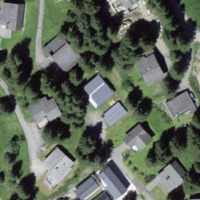
EUNIS habitat code: 43
Species observed at this site:
Tussilago farfara